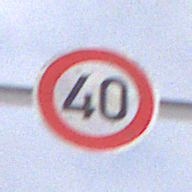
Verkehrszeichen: Geschwindigkeit40
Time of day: MorningAfternoon
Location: Outdoor (Nature)
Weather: PartlyCloudy
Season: Winter
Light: Natural